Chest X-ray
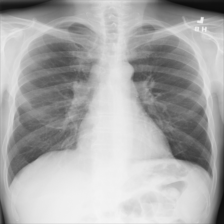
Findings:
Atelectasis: negative
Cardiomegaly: negative
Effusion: negative
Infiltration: negative
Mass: negative
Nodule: negative
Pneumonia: negative
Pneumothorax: negative
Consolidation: negative
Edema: negative
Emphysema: negative
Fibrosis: negative
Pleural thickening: negative
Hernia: negative